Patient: sex M, age 71
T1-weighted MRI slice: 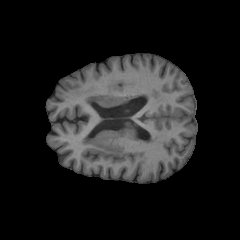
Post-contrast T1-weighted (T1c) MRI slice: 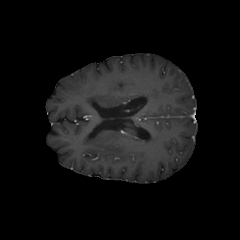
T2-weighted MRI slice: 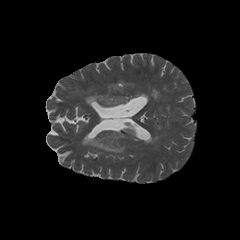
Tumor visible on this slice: yes
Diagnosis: Astrocytoma, IDH-wildtype
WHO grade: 2